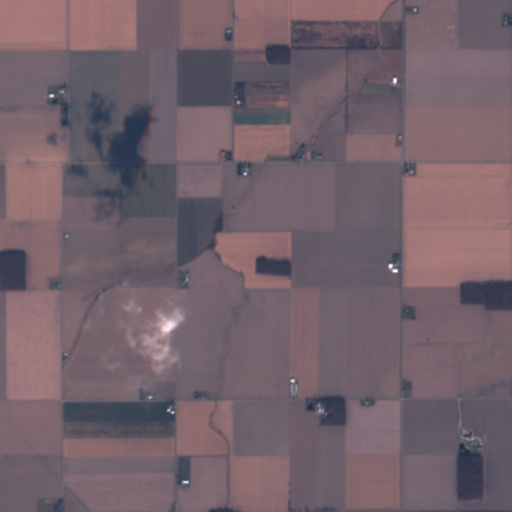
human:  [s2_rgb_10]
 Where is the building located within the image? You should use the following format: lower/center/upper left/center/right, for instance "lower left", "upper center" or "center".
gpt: The building is located in the lower right of the image.
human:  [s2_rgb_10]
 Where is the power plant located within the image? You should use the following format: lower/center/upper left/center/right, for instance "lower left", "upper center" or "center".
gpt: There is no power plant in the image.